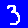
Digit: 3